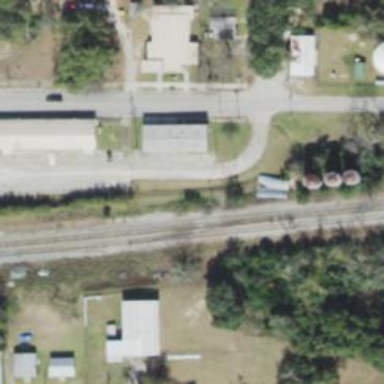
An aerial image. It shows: Railway siding for service.